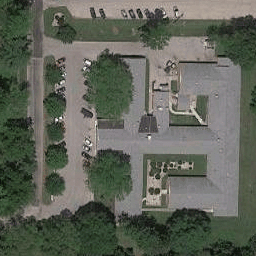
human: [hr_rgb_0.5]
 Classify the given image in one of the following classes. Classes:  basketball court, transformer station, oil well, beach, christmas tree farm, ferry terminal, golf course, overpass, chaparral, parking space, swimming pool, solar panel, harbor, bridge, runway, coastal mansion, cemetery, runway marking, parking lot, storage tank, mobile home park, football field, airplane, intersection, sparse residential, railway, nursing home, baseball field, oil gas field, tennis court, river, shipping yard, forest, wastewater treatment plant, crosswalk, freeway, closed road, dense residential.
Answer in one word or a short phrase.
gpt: nursing home